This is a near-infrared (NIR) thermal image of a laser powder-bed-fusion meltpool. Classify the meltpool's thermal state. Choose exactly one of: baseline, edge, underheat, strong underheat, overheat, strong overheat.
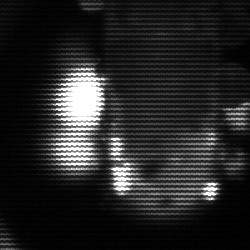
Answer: strong underheat